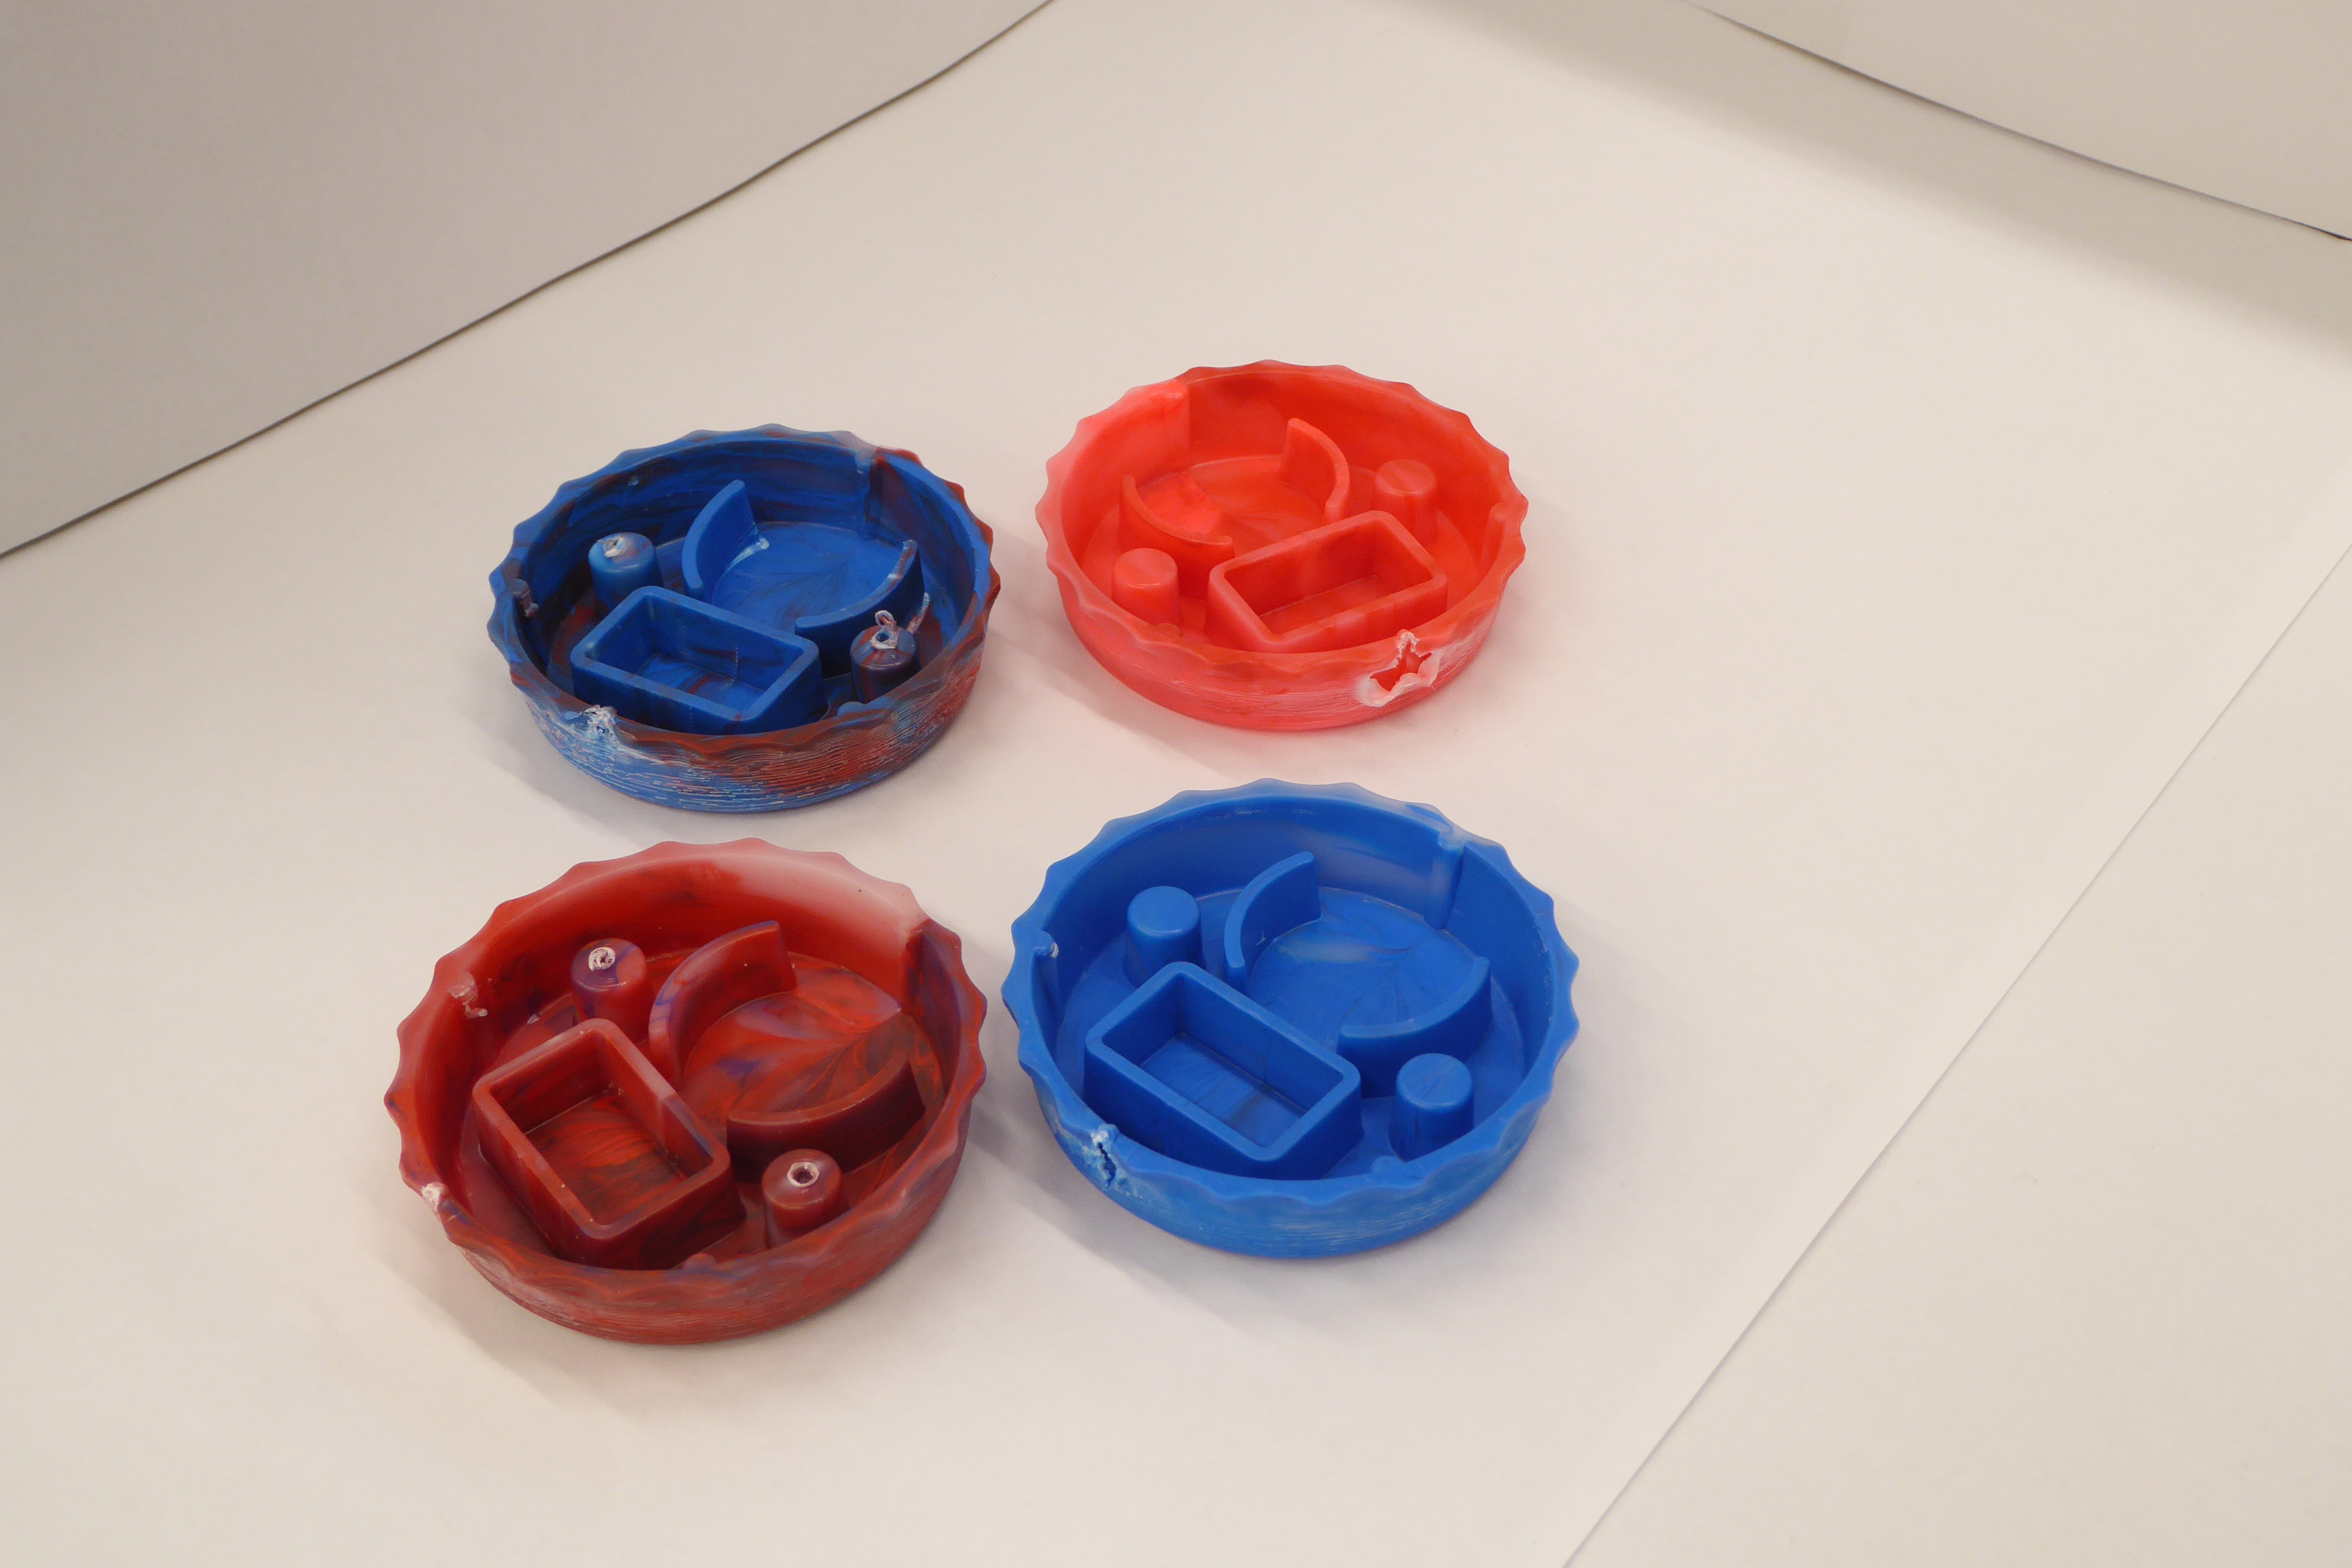
Label: Bottle Opener - Cover